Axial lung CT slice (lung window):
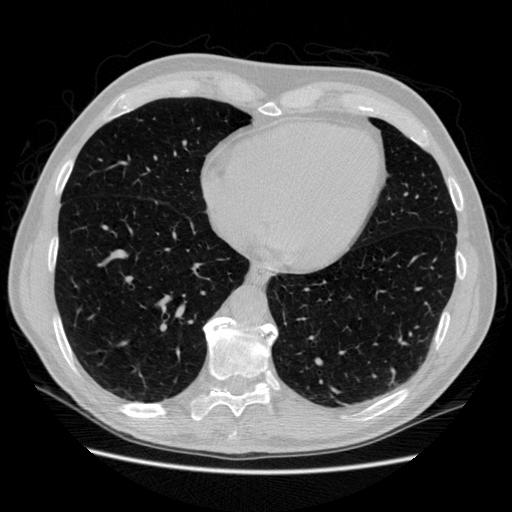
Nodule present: no